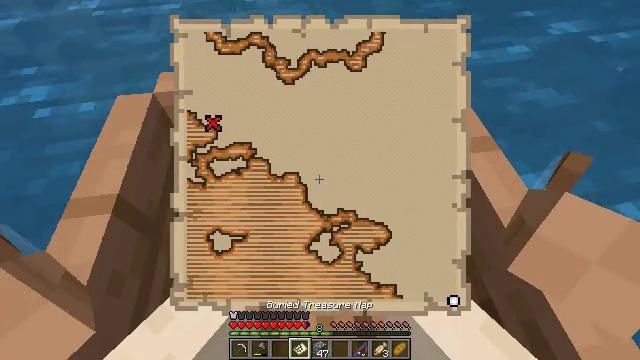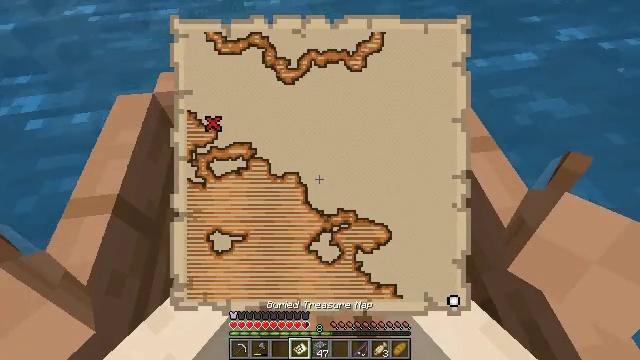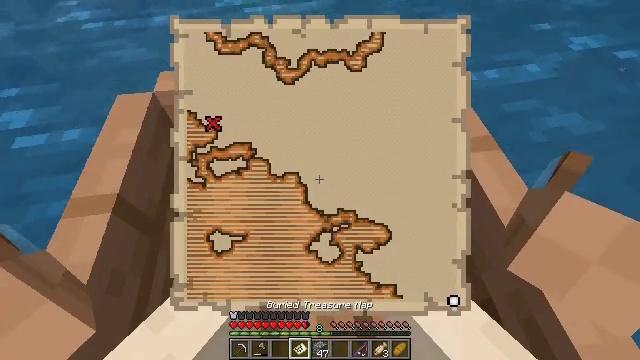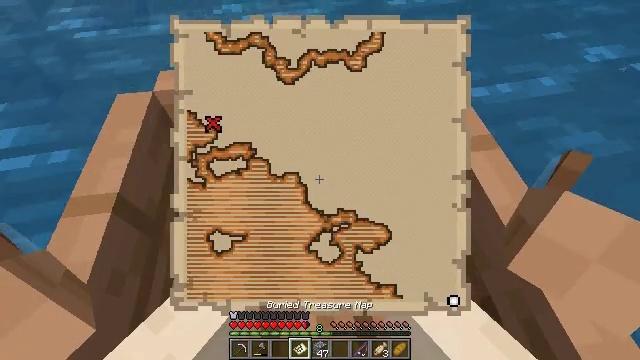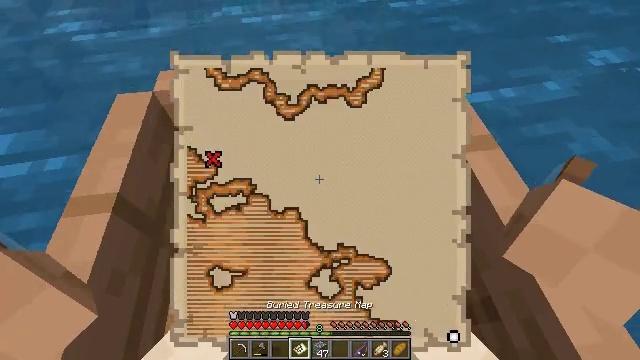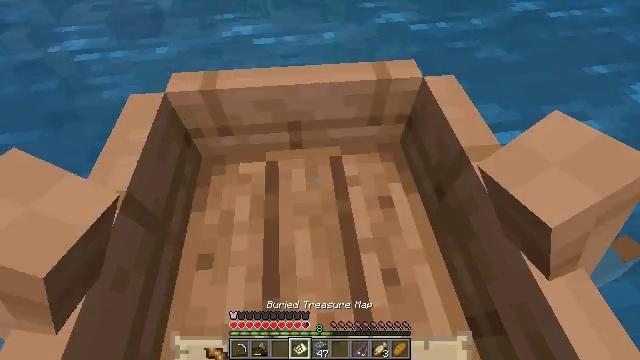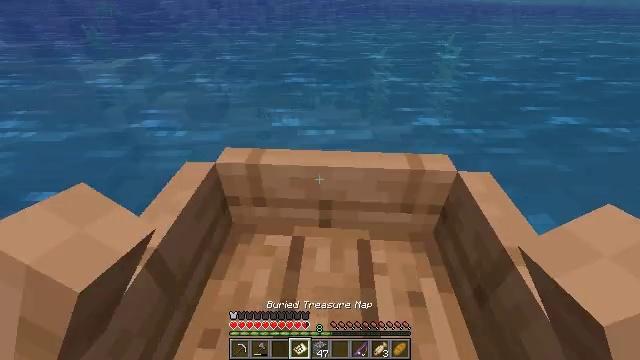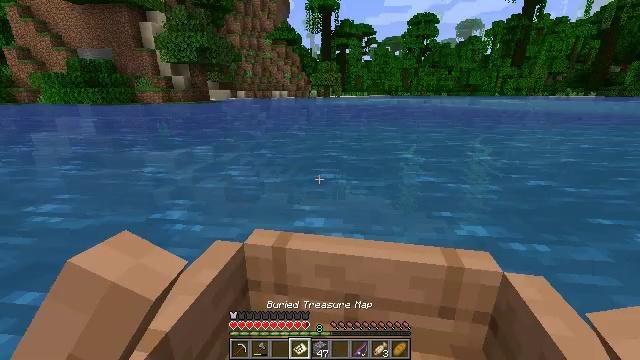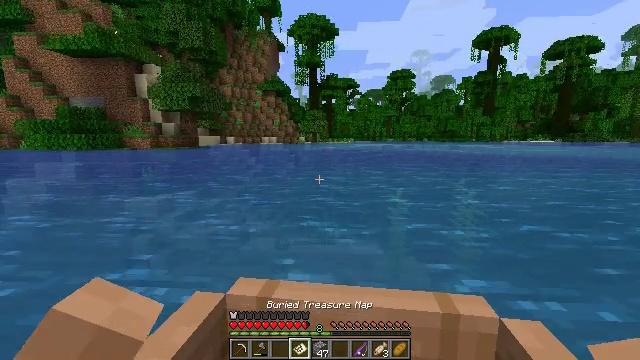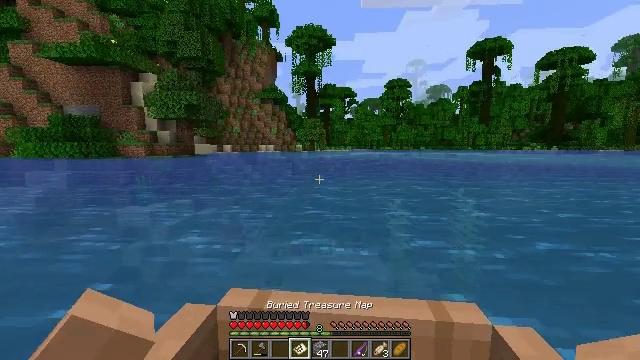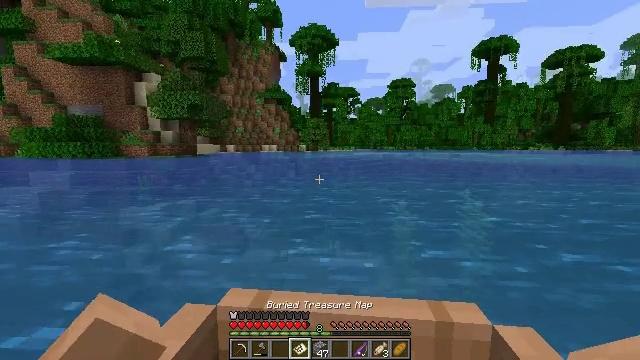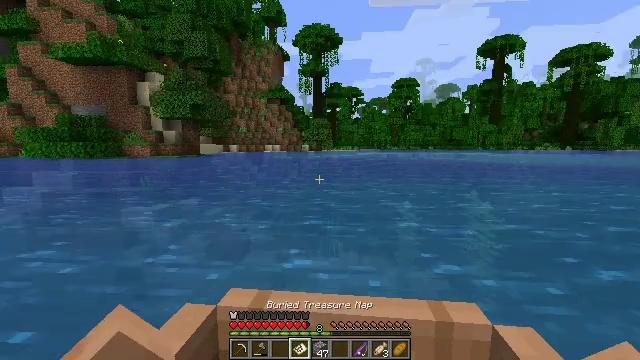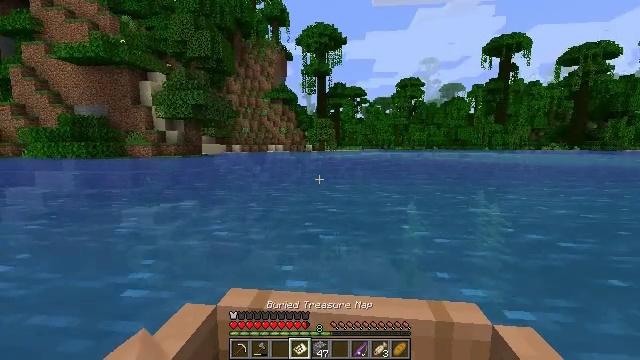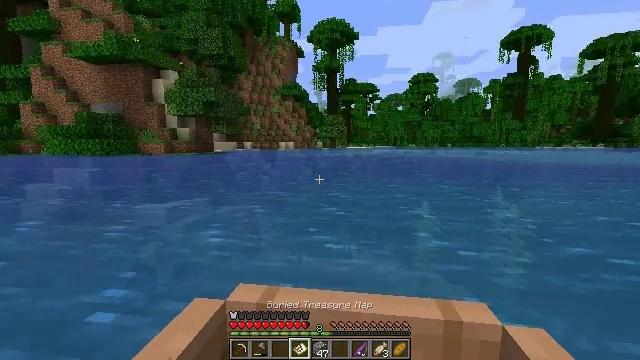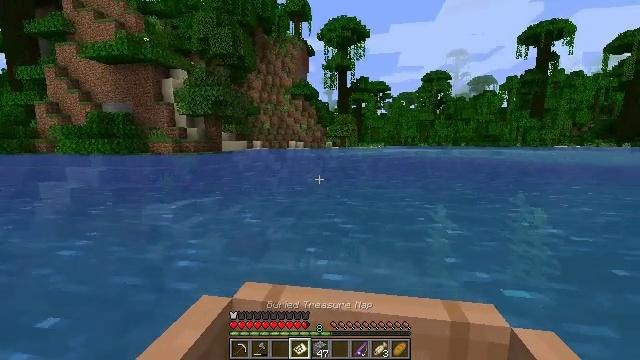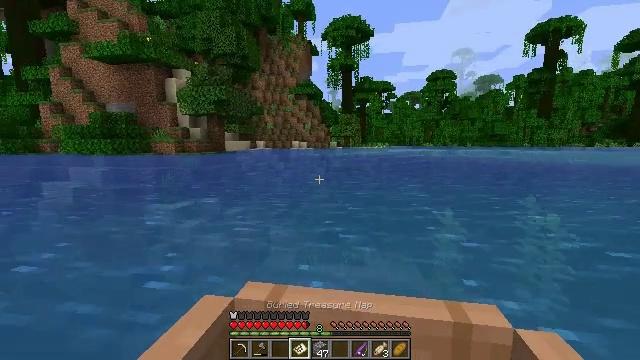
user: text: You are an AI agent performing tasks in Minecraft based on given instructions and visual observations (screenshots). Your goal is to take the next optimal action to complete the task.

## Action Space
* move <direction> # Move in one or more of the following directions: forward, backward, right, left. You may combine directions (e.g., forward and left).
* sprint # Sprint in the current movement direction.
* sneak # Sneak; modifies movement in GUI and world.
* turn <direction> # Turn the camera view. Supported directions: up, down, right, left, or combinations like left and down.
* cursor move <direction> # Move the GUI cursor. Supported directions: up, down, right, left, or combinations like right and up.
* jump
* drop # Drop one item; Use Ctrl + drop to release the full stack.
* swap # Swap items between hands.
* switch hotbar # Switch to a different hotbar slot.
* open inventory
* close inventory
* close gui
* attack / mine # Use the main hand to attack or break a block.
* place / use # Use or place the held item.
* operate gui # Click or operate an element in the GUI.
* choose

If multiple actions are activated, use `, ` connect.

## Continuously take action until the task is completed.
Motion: motion action
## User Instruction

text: Break the jungle leaves with your hand or shears.
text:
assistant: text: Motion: no_op
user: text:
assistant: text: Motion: no_op
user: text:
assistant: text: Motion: move forward
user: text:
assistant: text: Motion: move forward
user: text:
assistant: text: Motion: move forward, turn left and up
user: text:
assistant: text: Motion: move forward, turn left and up
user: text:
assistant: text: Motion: move forward and move left, turn left and up
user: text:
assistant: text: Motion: move forward, turn right and up
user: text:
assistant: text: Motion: move forward, turn right and up
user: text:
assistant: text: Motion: move forward
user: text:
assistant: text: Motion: move forward
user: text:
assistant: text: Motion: move forward
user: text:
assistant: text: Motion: move forward, turn left
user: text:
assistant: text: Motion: move forward, turn left
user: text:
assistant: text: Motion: move forward
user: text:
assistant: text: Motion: move forward
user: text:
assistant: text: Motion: move forward
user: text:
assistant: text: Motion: move forward, turn right
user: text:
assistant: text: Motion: move forward, turn right and down
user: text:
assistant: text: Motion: turn right and down
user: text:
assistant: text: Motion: turn right and down
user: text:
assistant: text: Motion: turn right and down
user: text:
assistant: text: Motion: turn down
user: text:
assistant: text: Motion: turn down
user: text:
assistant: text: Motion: turn down
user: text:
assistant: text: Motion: no_op
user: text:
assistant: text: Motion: no_op
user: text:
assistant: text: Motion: no_op
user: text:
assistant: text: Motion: no_op
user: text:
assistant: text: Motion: no_op